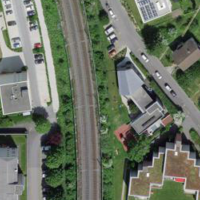
EUNIS habitat code: 54
Species observed at this site:
Prunus padus